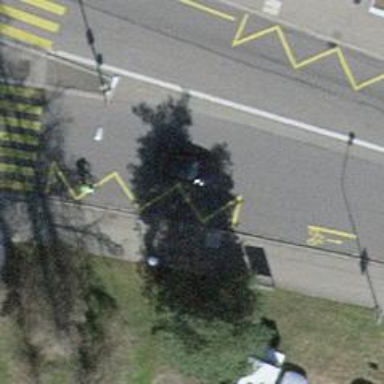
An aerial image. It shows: Bus stop with designated stop position for public transport.